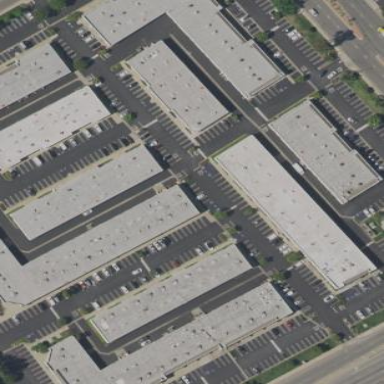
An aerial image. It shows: Industrial building.